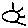
Label: sun